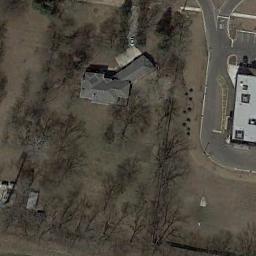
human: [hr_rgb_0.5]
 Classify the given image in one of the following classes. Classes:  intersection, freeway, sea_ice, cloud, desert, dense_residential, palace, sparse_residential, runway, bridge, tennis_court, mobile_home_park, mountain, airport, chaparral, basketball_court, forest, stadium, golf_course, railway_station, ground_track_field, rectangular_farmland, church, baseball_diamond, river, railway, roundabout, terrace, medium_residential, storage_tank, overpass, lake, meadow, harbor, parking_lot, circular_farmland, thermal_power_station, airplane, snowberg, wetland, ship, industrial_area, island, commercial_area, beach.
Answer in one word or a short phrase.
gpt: sparse_residential